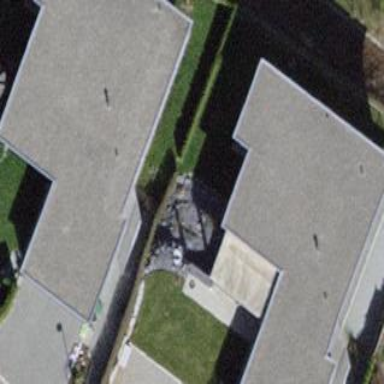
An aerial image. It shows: House with flat roof.